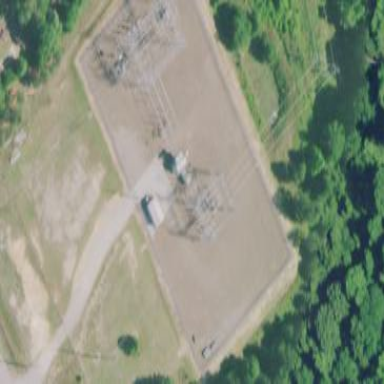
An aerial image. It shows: Distribution level power substation enclosed by fence.